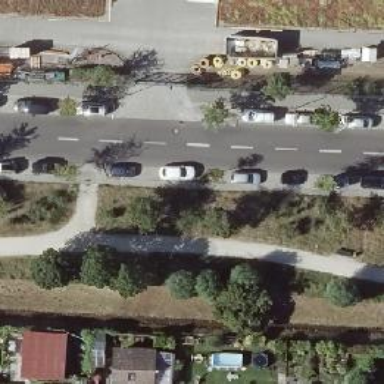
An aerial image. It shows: Avenue lined with trees.